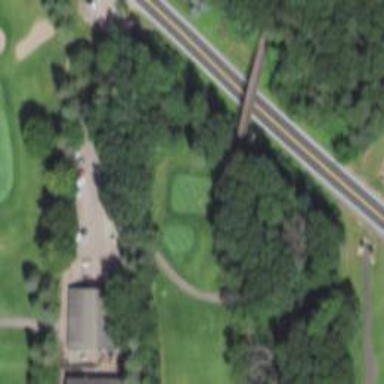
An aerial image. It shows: Path on bridge over golf course.